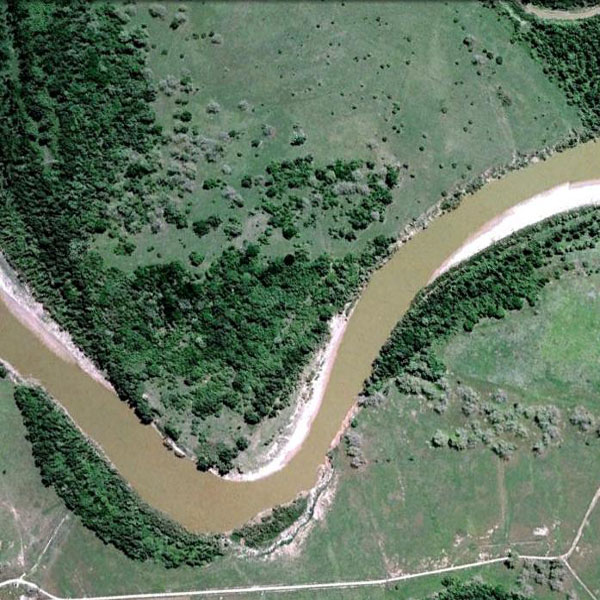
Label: River